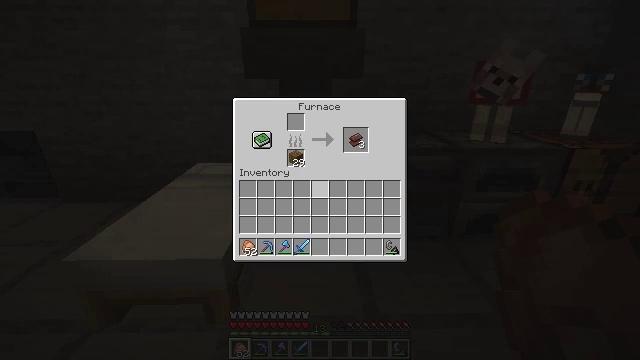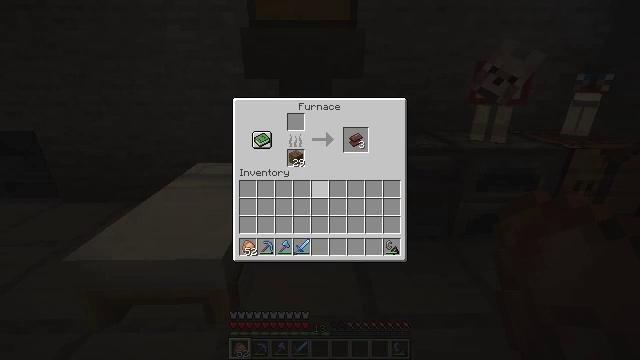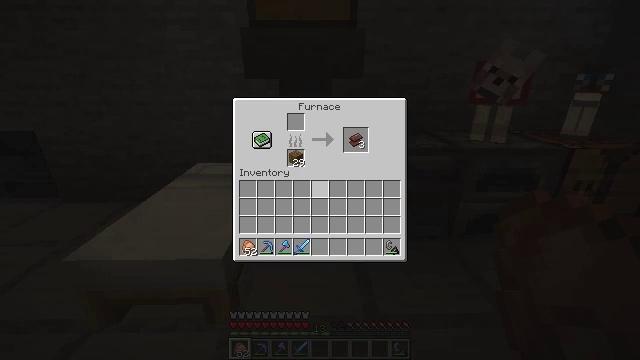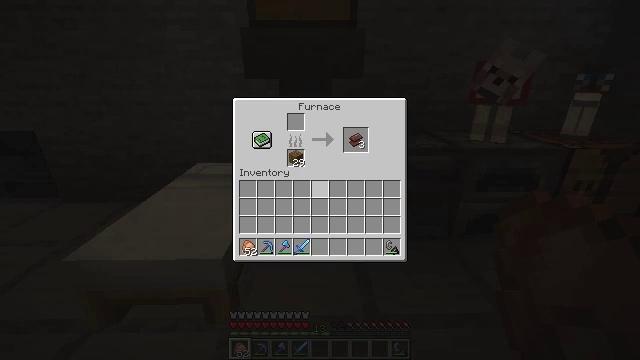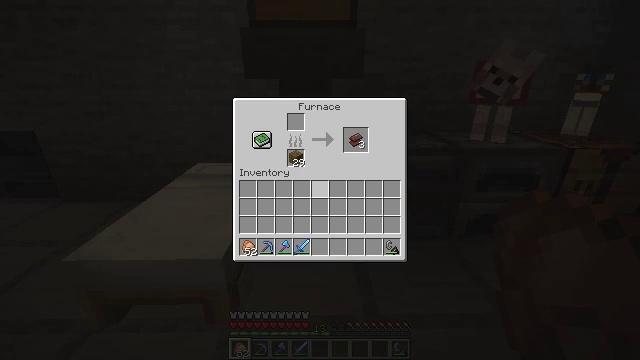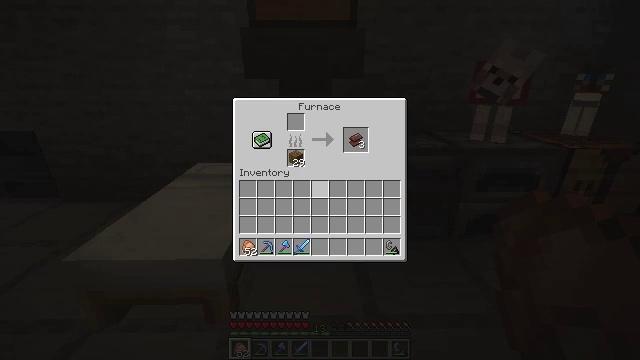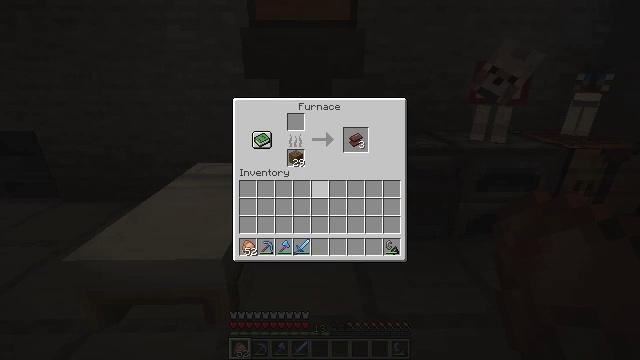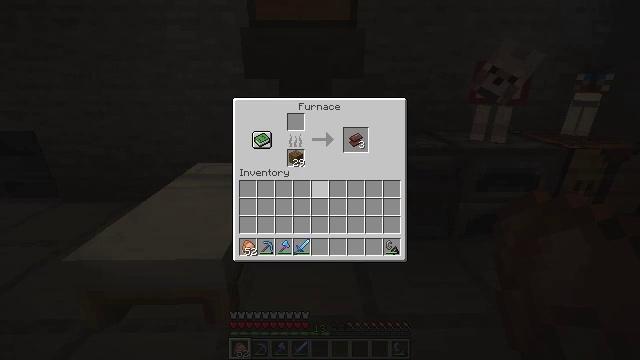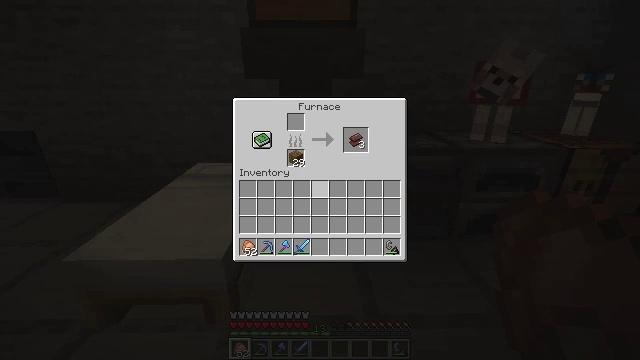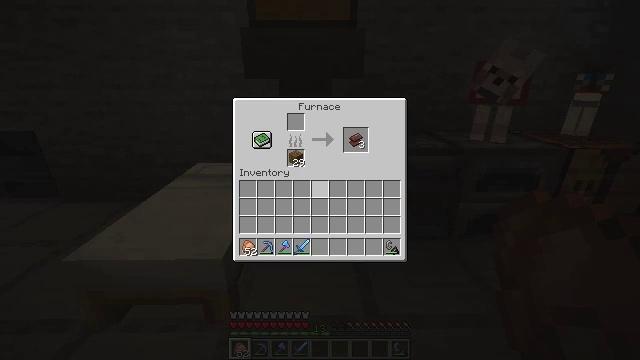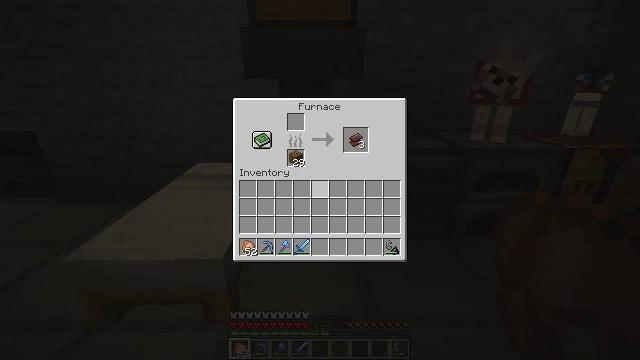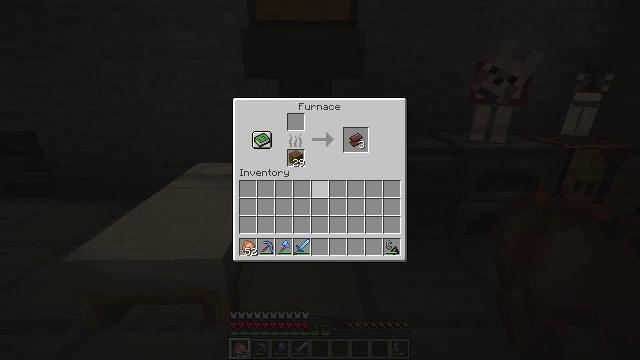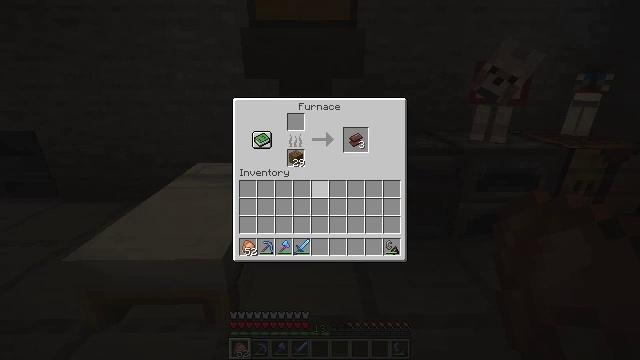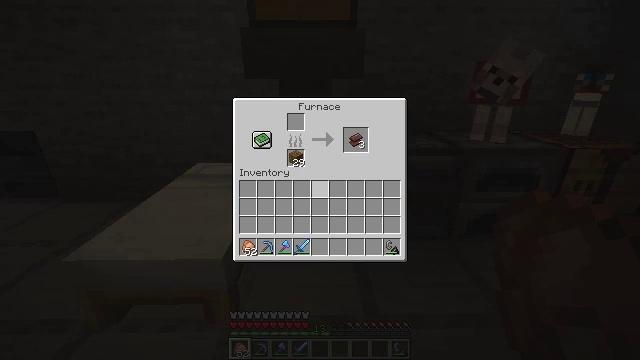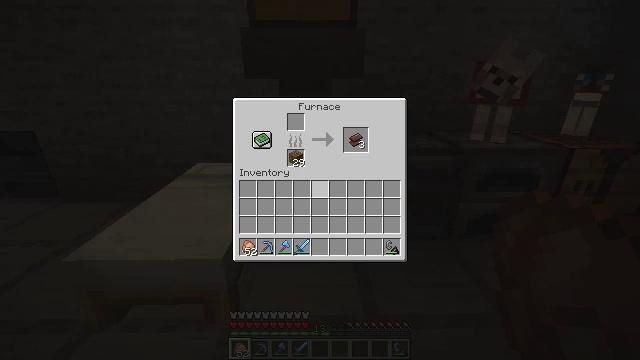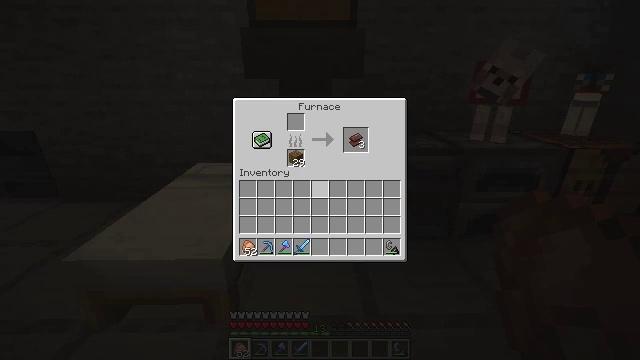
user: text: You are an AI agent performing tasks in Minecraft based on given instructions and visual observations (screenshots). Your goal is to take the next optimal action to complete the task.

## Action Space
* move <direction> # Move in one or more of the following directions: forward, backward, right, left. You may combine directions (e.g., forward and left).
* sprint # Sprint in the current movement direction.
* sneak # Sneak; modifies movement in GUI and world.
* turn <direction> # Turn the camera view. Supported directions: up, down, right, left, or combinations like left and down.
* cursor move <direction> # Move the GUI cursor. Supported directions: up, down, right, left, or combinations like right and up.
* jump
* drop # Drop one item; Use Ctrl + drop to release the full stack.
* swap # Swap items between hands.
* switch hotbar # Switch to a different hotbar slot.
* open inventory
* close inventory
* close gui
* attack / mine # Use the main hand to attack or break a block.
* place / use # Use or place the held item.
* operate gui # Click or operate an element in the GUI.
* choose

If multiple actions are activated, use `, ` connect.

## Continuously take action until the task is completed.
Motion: motion action
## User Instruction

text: Produce netherite scrap by smelting ancient debris.
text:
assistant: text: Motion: no_op
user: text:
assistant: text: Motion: no_op
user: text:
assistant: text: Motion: no_op
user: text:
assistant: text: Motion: no_op
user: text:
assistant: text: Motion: no_op
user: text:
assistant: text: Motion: no_op
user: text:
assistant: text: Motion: no_op
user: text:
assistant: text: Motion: no_op
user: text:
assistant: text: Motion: no_op
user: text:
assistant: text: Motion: no_op
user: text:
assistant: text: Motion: no_op
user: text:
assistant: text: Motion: no_op
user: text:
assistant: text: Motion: no_op
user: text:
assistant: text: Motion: no_op
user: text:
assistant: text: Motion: no_op
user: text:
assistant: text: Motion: no_op
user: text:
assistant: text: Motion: no_op
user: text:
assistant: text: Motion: no_op
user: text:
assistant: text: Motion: no_op
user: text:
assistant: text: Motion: no_op
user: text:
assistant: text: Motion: no_op
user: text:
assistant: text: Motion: no_op
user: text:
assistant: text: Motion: no_op
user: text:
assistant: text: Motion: no_op
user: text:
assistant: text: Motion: no_op
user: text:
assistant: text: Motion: no_op
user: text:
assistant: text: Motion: no_op
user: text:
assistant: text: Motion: no_op
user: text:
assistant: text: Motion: no_op
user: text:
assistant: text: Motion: no_op